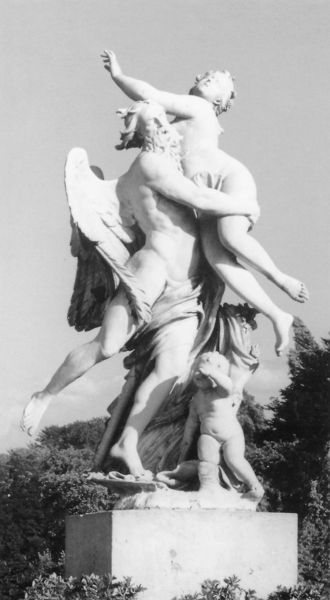
Titel: Die Zeit raubt die Wahrheit
Künstler: Pietro Balestra
Standort: Dresden, Großer Garten (EU - D - Sachsen)
Schlagwörter: adler, flügel, himmel, mann, nackt, schatten, weiß, bäume, frau, licht, marmor, schwarz, tuch, bart, sockel, bild, sonne, figur, gewand, haare, kind, pflanzen, engel, garten, putto, skulptur, muskeln, trennung, plastik, flucht, foto, denkmal, barfuß, raub, schwarzweiß, zeus, satyr, hintergrnd